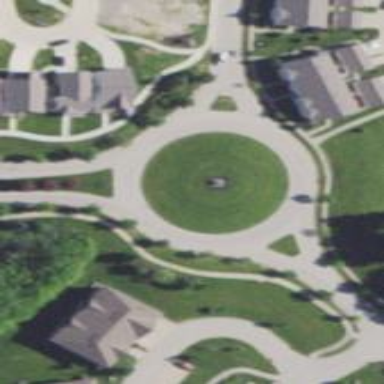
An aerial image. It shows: Residential road that intersects with roundabout.